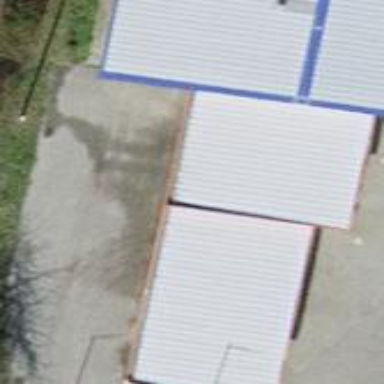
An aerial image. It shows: View of roof of building.